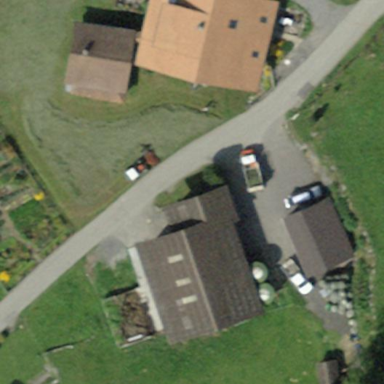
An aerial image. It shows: Rural barn.